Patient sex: M
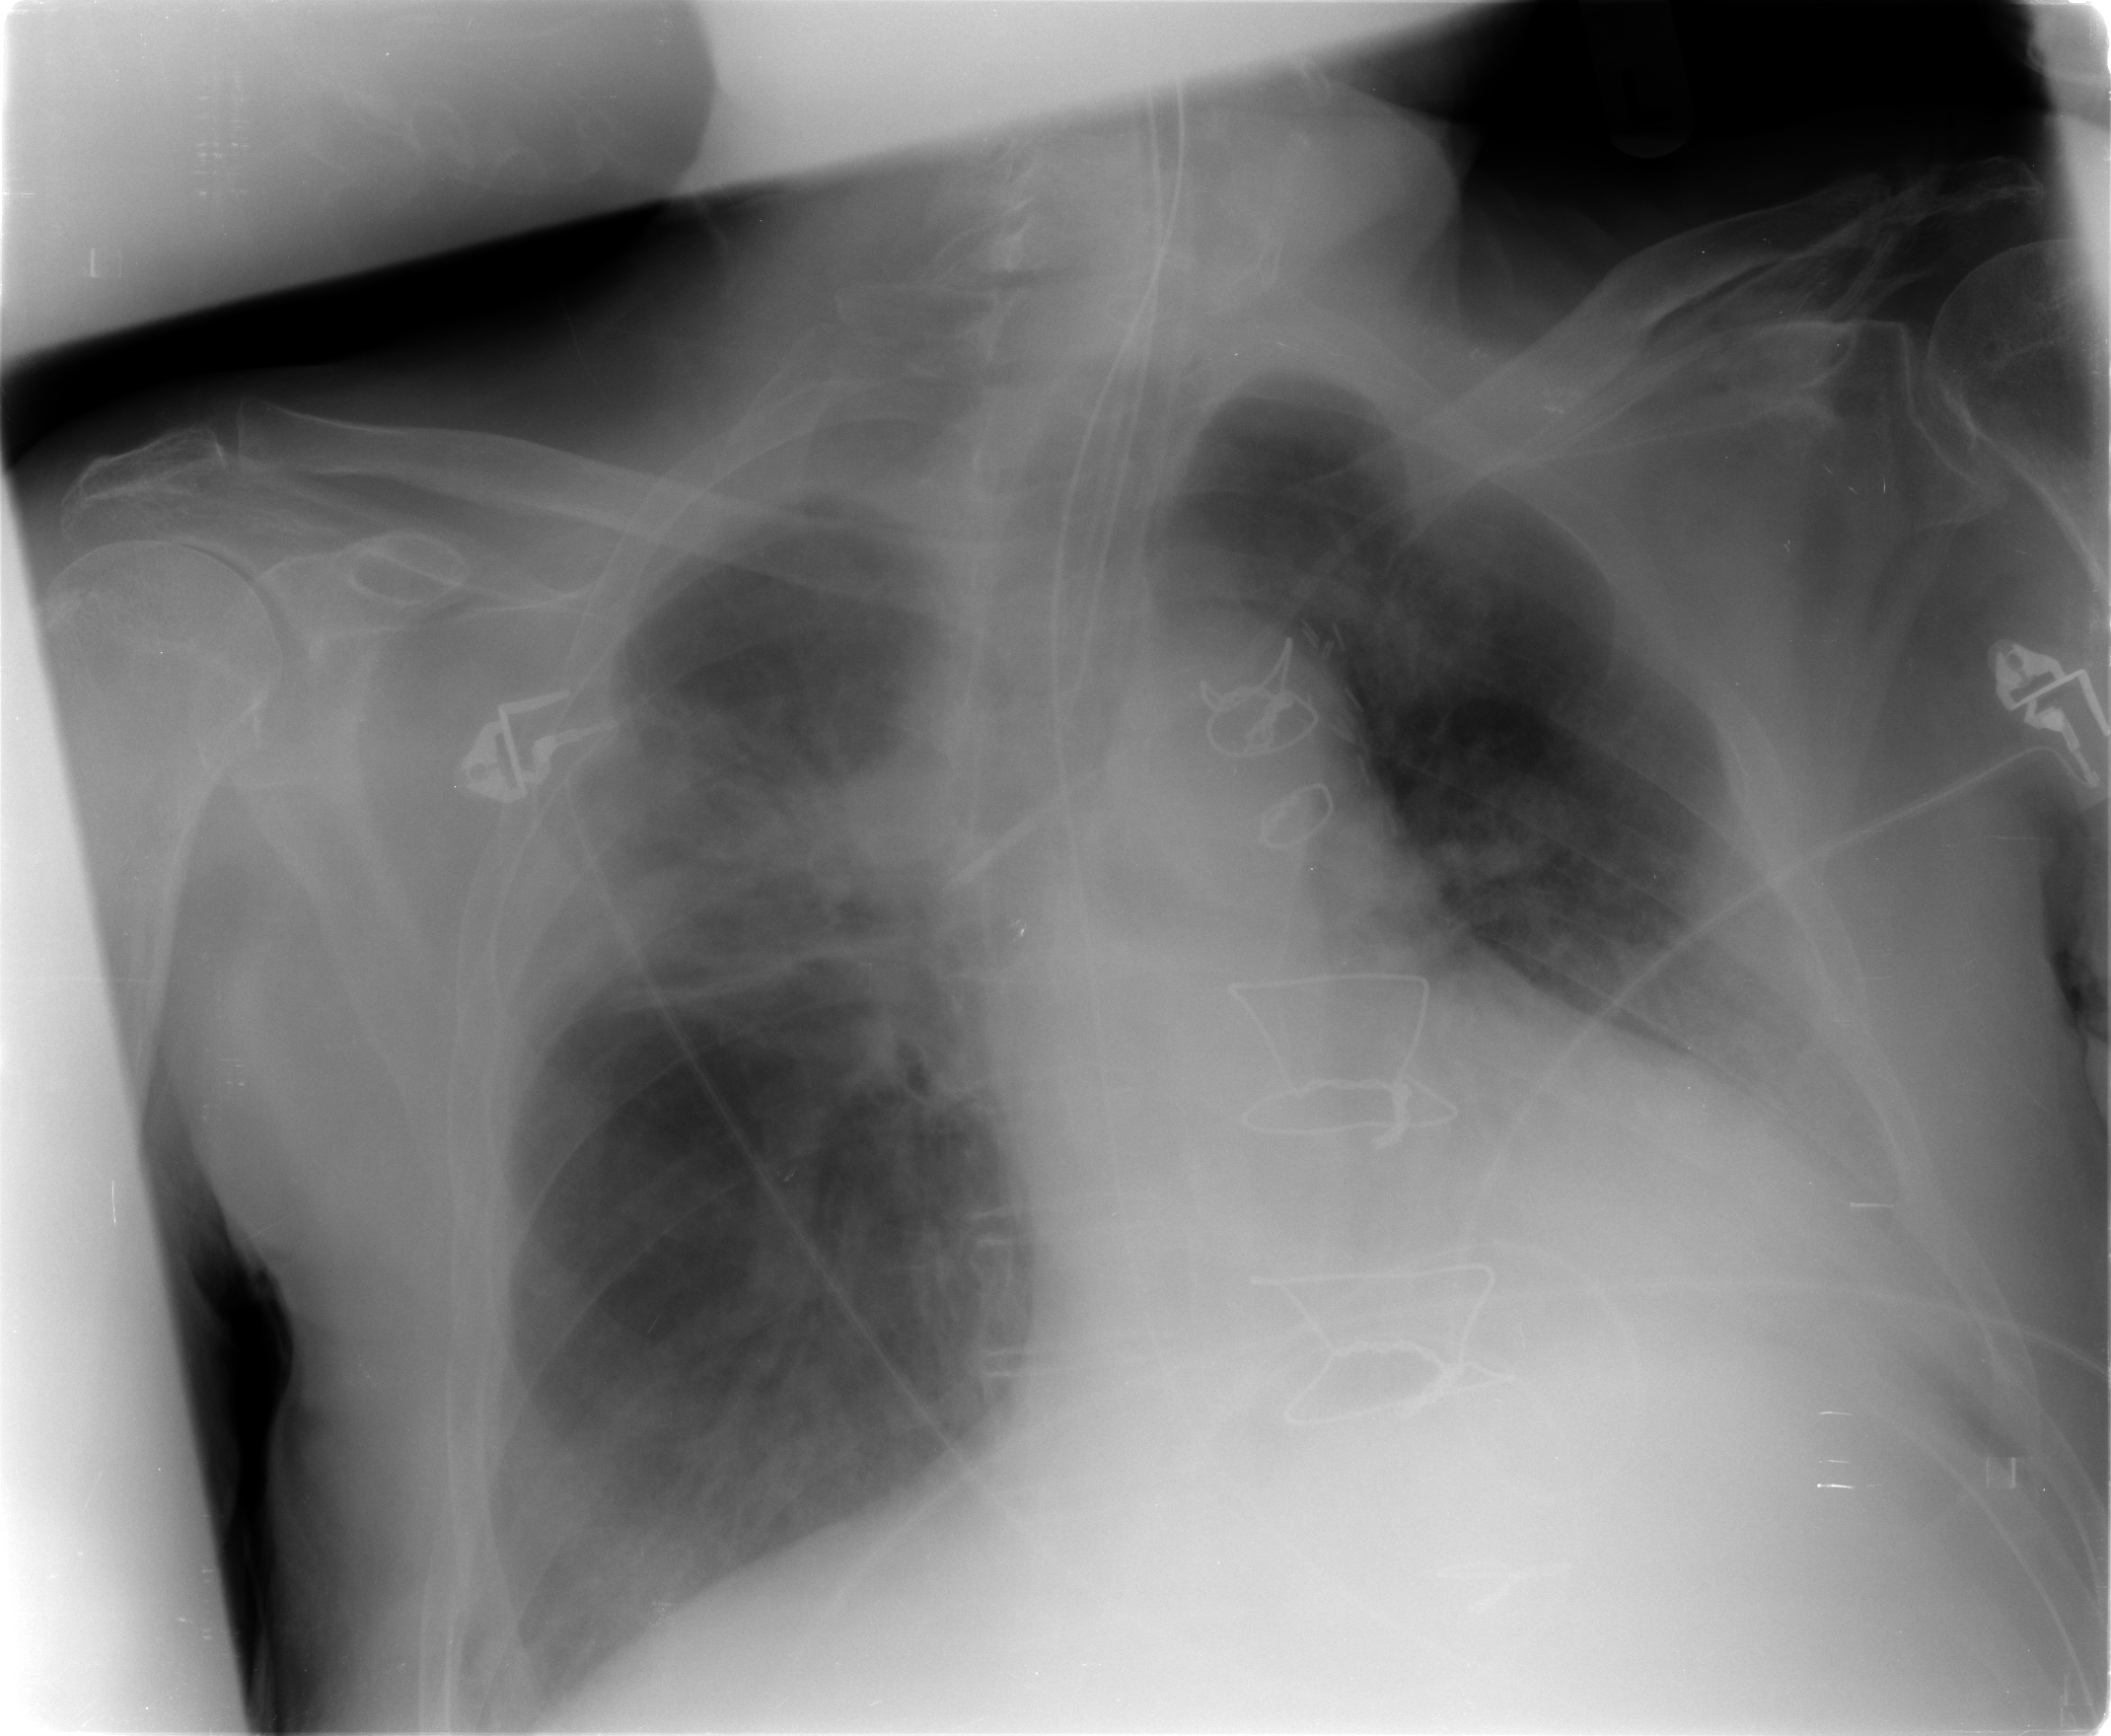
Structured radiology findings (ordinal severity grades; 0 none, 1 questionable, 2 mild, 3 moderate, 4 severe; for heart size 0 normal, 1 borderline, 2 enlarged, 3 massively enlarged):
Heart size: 2
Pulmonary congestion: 2
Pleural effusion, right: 1
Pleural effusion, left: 2
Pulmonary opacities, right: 3
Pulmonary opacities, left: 3
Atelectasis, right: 3
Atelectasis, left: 2